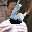
Label: 6